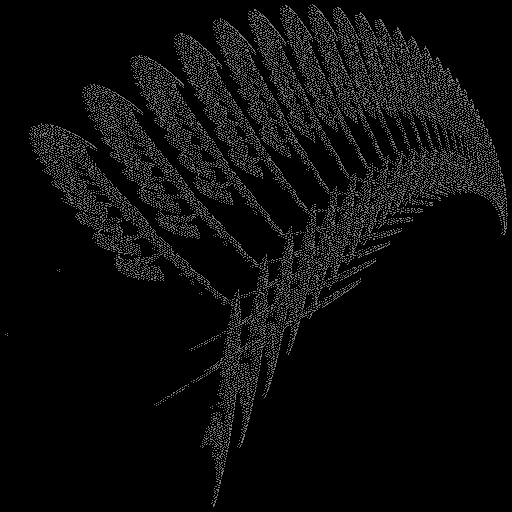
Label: newyorkfern